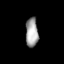
Tissue: lung
Cell type: Epithelial cells
Senescence score: 0.1988
Nuclear area (px): 360
Mean DAPI intensity: 160.722